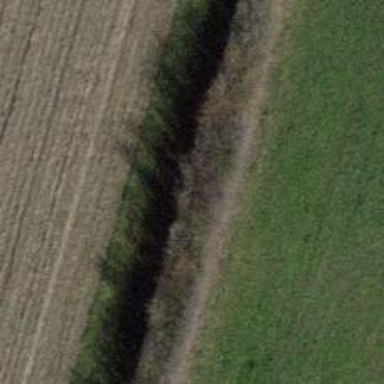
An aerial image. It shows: Hedge barrier.